Question: I'm using Open Graph Stories to share information from my iOS App.
The Story is showing properly in MY Feed.
But not in the timeline of my friends. Even if they open my FB profile, they can't see my posted story.
My posted story is 'public' and I enabled public usage of my app:

How can I make it visible to all?
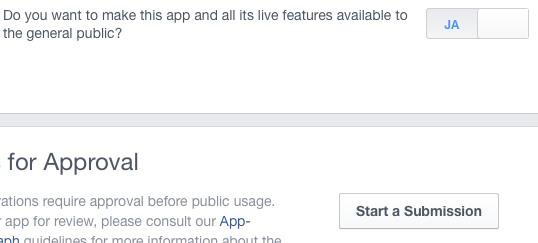
Answer: To make it visible, you have to submit in review from Facebook.
Follow the instructions here : <URL>
Meanwhile, only admins, developers and testers of your app can see your posts.